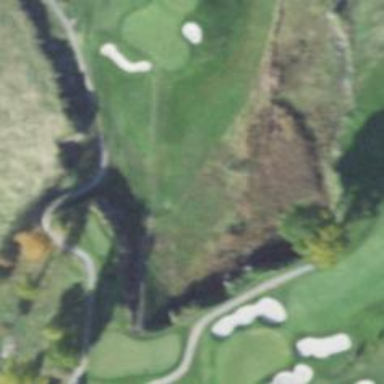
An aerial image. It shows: Pathway for golfing.